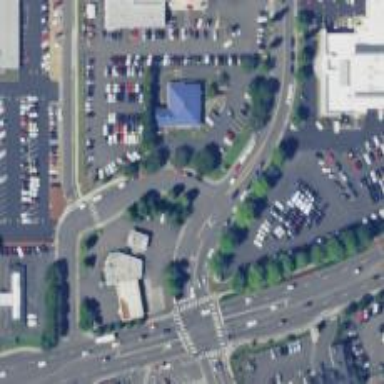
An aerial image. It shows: Retail area with car shop.